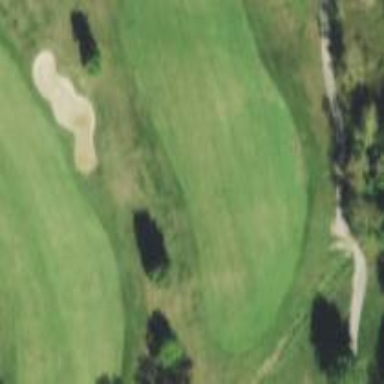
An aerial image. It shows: Golf fairway in the image.